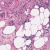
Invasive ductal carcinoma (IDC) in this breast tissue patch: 1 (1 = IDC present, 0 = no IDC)